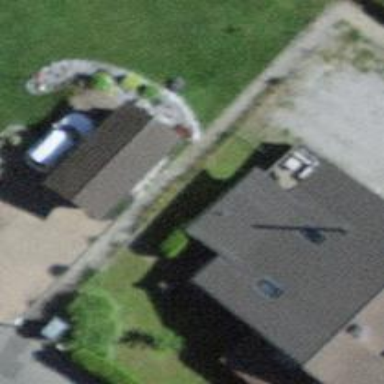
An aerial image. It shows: Garage.